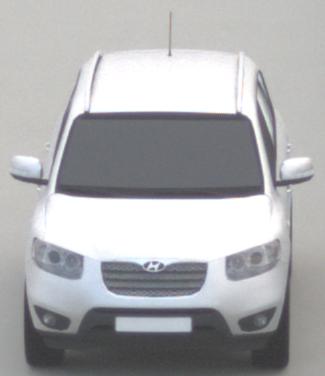
Make: Hyundai
Model: Santa Fe 2.4
Detailed model: Santa Fe (CM)
Model produced from: 2010/01
Model produced until: 2012/09
Doors: 5
Color: white
Road condition: dry road
Daytime: morning or afternoon
Contrast: low contrast